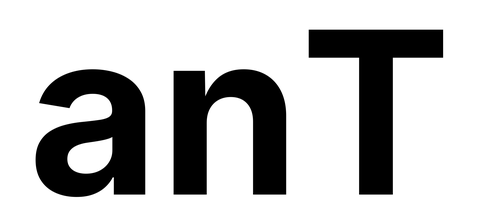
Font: Inter_Bold